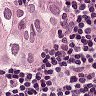
Metastatic tissue present: yes